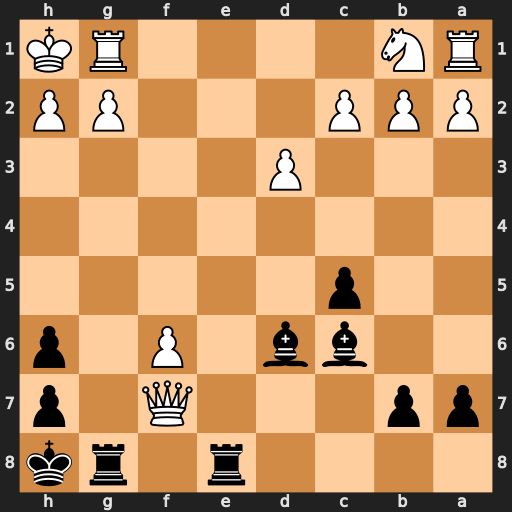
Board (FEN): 4r1rk/pp3Q1p/2bb1P1p/2p5/8/3P4/PPP3PP/RN4RK
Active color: b
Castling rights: -
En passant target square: -
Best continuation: Bxg2+ Rxg2 Re1+ Rg1 Rexg1#